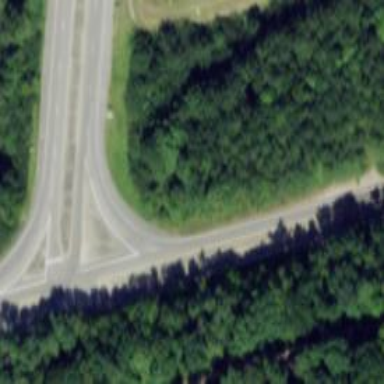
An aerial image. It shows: Secondary link road with asphalt surface.